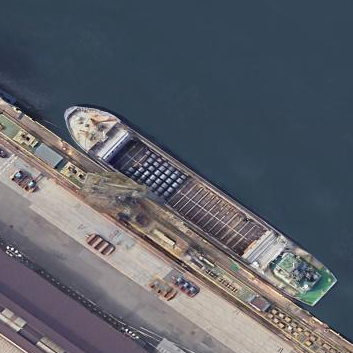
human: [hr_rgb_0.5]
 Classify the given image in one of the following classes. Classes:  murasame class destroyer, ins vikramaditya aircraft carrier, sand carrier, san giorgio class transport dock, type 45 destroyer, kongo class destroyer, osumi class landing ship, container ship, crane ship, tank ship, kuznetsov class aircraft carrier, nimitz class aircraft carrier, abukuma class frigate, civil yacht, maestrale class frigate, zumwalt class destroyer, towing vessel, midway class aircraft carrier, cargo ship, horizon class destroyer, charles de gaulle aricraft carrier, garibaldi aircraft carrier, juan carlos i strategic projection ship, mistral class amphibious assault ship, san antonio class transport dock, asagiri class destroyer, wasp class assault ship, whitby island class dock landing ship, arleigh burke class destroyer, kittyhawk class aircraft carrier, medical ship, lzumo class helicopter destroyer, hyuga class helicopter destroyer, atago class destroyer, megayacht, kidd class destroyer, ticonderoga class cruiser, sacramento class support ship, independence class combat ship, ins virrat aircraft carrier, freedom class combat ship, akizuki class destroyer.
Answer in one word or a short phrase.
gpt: Cargo ship